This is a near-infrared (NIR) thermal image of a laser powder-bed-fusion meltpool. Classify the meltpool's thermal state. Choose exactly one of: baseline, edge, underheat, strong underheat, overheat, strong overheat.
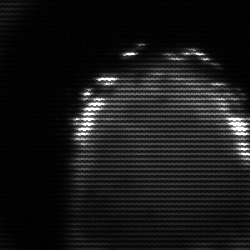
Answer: edge